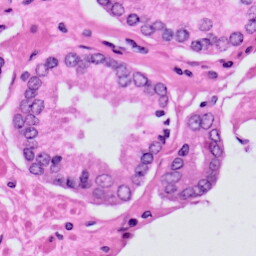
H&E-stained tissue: Prostate